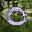
Label: 0